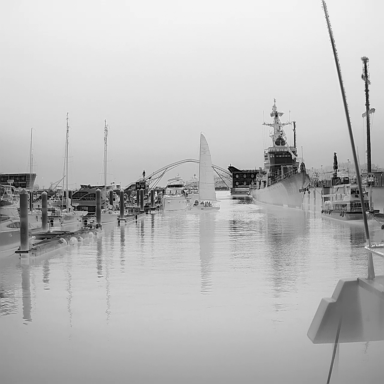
There are nine objects shown in the infrared image, including four sailboats, three canoes, a warship, and a container_ship.